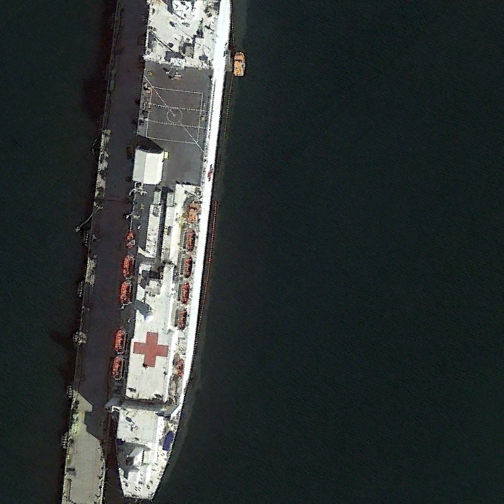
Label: Medical_ship